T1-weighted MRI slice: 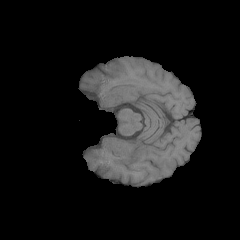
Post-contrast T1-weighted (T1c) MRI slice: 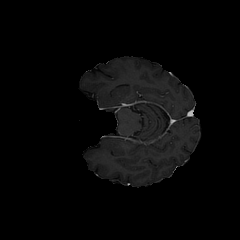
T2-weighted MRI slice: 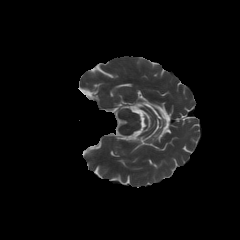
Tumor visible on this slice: no